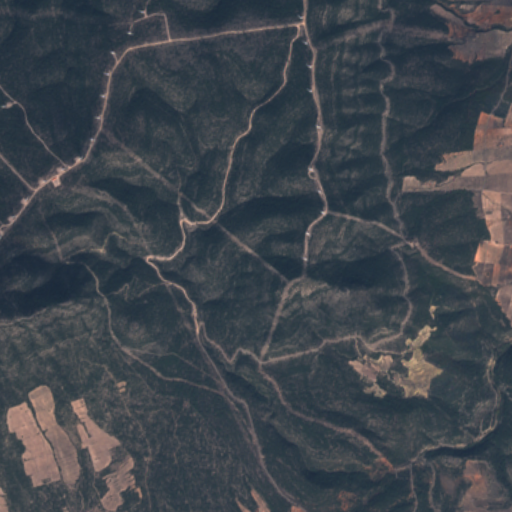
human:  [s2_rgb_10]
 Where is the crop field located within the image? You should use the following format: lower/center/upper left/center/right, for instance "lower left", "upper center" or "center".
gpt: The crop field is located in the upper right of the image.
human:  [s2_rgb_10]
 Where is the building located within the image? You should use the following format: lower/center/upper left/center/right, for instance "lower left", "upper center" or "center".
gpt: There is no building in the image.